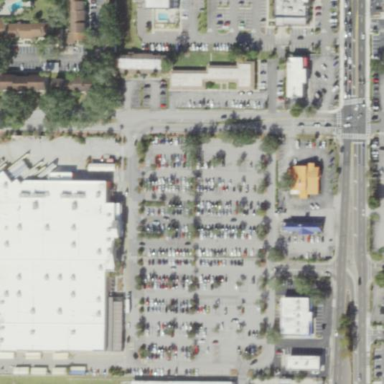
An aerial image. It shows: Parking area.